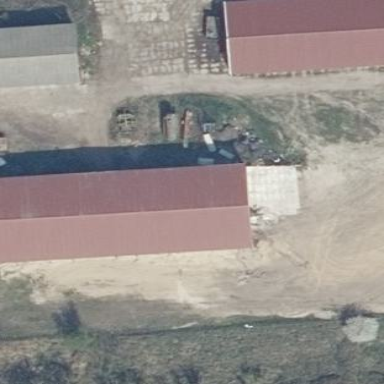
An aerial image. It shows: Rural barn.